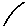
Label: line